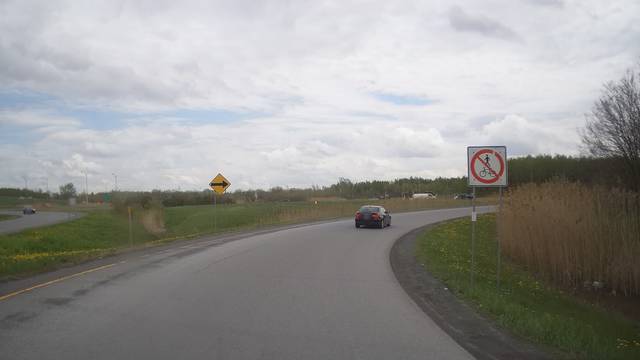
Region: Canada
Coordinates: 45.402, -73.464